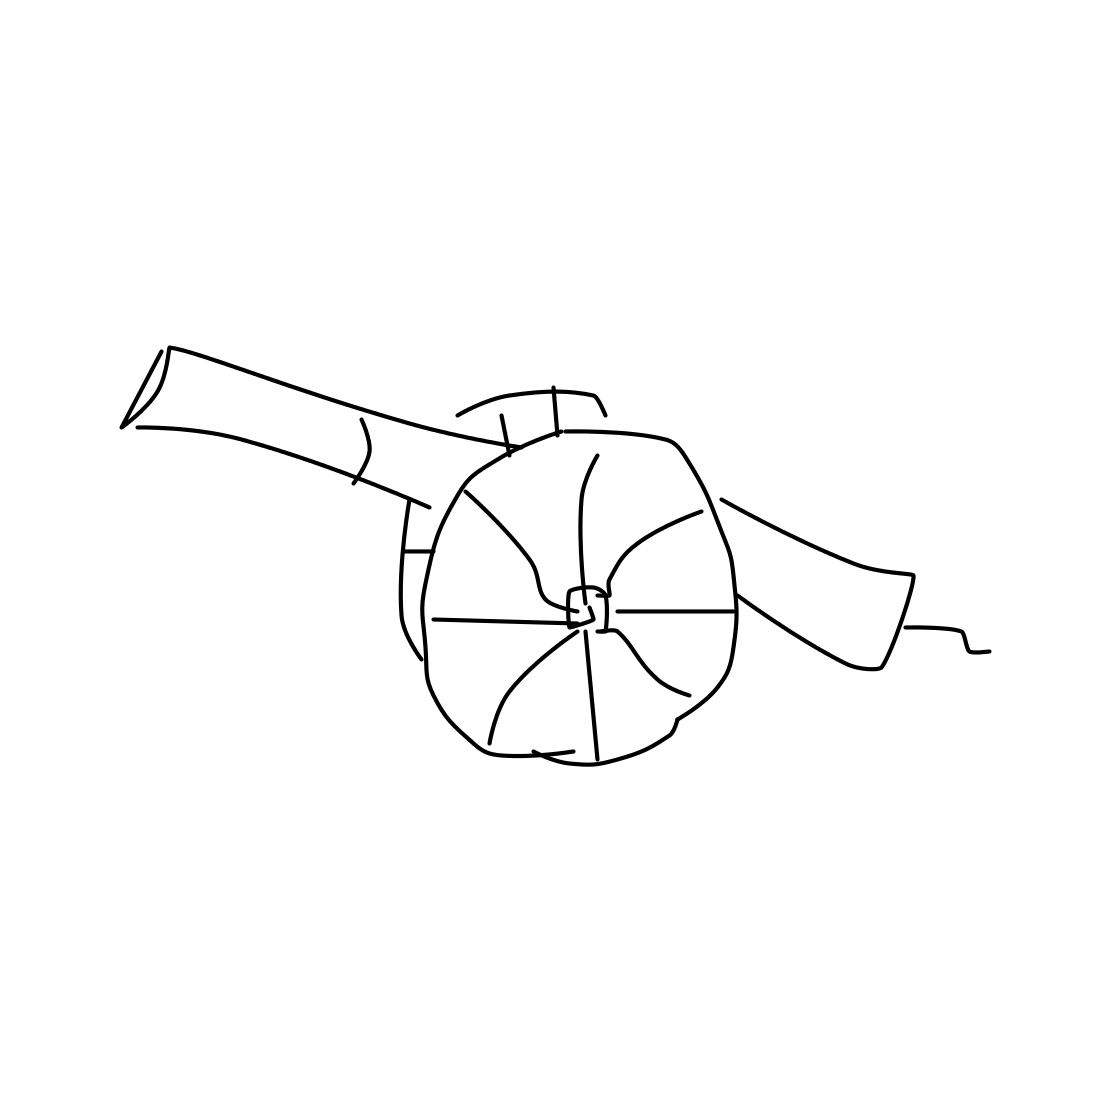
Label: cannon